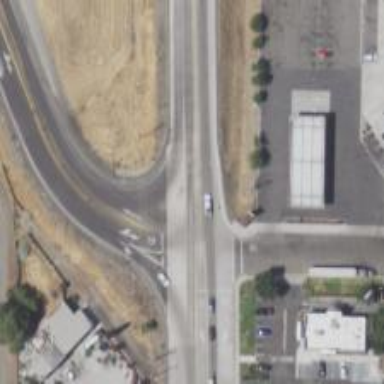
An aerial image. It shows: Stop road.